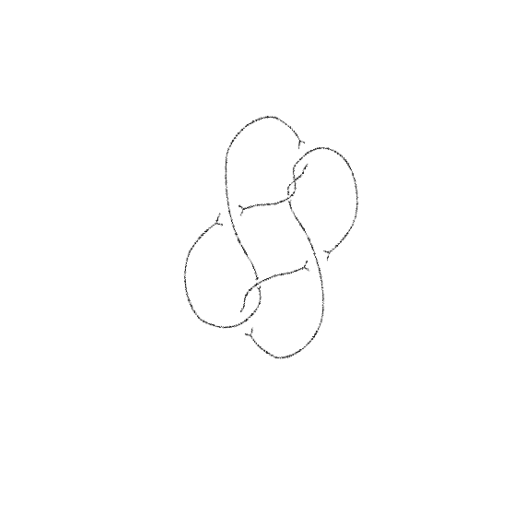
Crossing number: 7